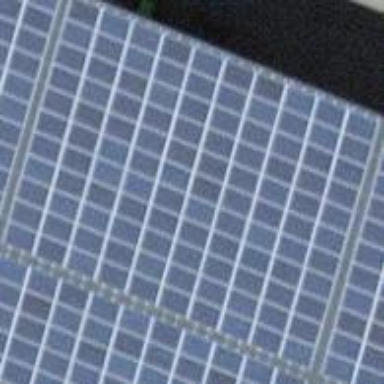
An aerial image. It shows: Solar power generator.